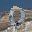
Label: 0